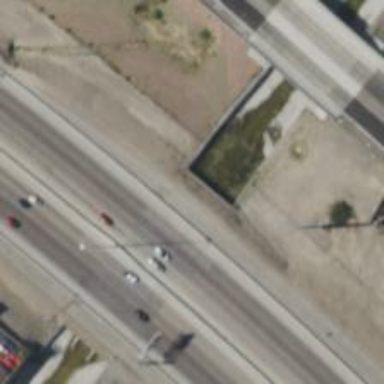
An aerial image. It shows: Bridge over motorway.